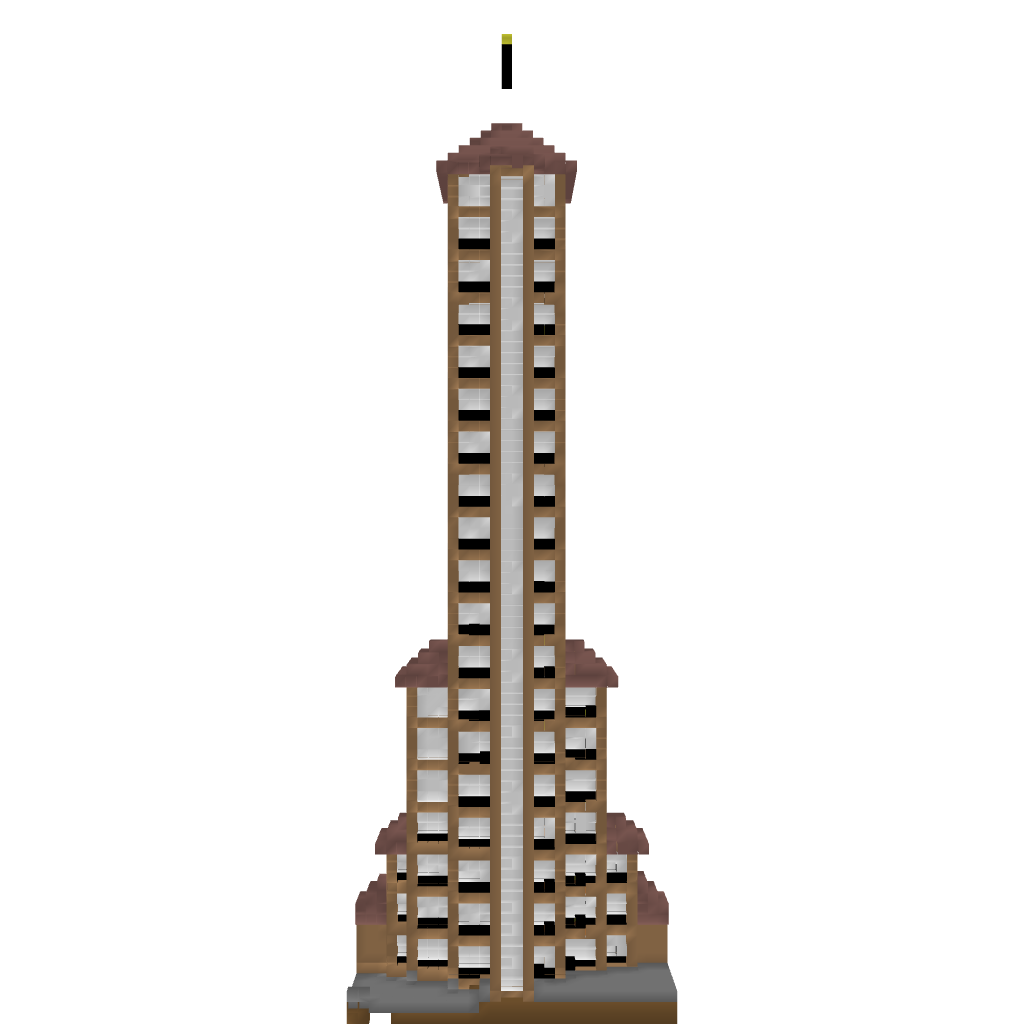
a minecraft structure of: Eternity Tower bad low quality